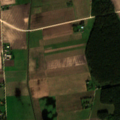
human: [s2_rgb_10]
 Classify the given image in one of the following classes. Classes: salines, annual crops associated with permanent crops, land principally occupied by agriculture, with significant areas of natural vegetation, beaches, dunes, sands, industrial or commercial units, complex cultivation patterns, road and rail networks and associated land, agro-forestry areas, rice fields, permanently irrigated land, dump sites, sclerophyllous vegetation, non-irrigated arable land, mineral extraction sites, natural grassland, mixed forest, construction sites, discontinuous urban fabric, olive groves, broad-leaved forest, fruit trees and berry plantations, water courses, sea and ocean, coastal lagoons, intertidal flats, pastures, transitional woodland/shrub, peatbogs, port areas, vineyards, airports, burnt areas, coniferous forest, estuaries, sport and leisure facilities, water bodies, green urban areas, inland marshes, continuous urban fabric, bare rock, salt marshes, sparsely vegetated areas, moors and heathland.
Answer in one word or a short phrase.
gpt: discontinuous urban fabric, non-irrigated arable land, complex cultivation patterns, coniferous forest